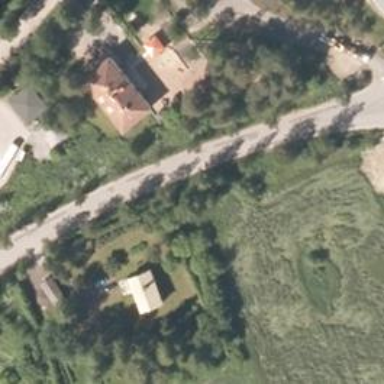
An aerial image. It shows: Tertiary road.